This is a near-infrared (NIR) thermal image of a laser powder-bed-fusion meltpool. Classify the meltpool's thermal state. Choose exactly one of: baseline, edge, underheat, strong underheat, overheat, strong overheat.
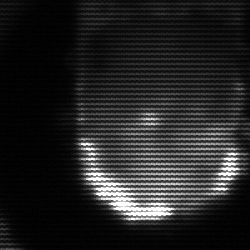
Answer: baseline